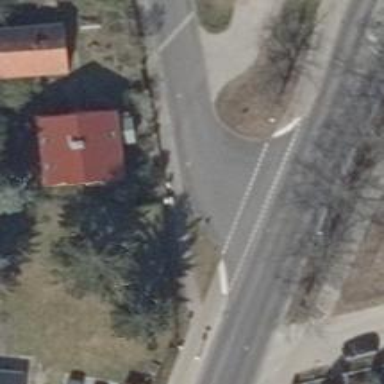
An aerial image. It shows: Road with "give way" sign.